Field crop: maize
Growth stage: 2
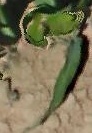
Species: maize